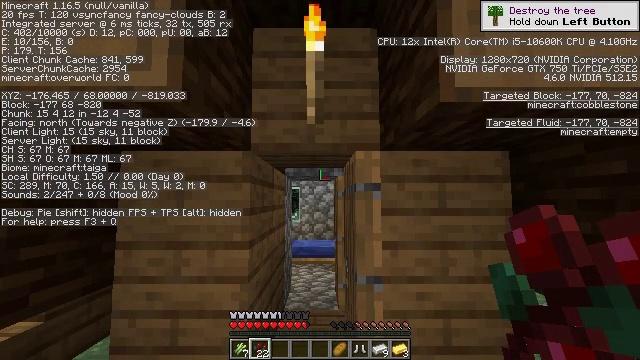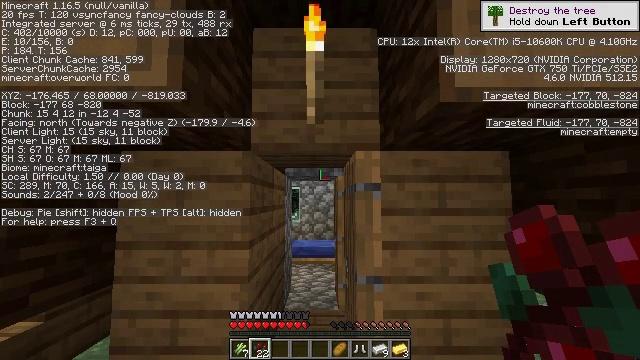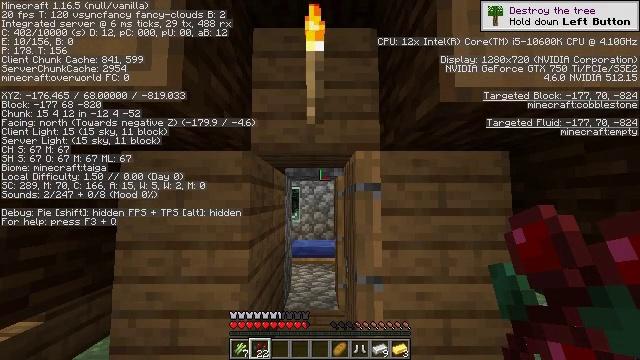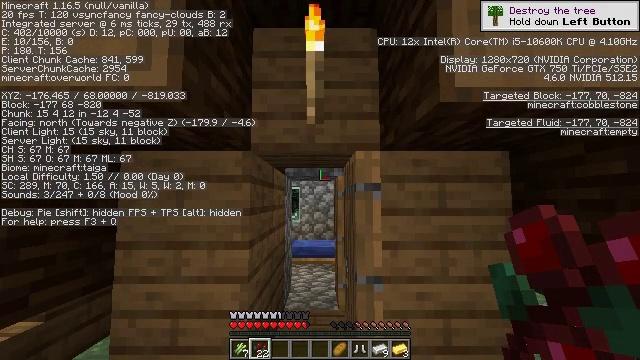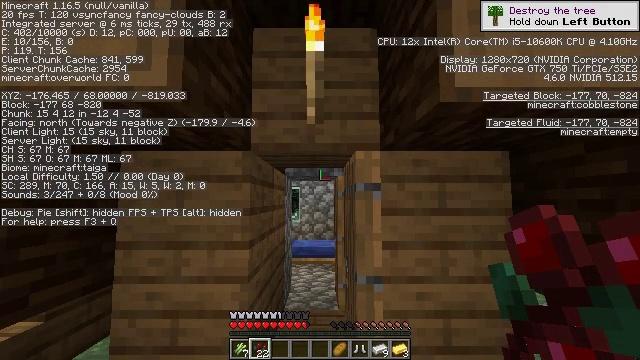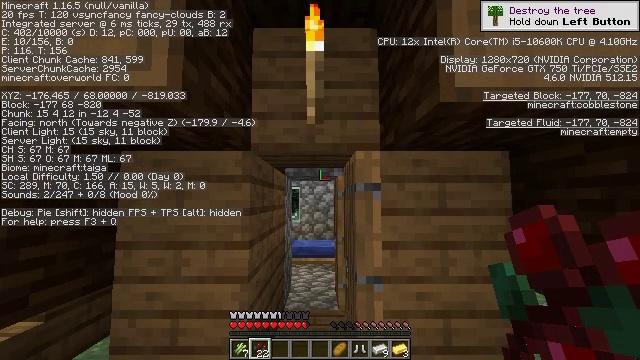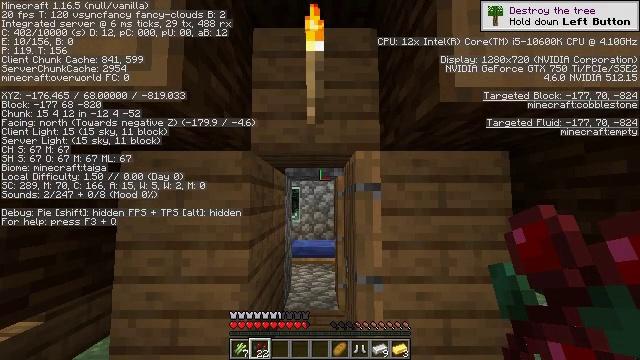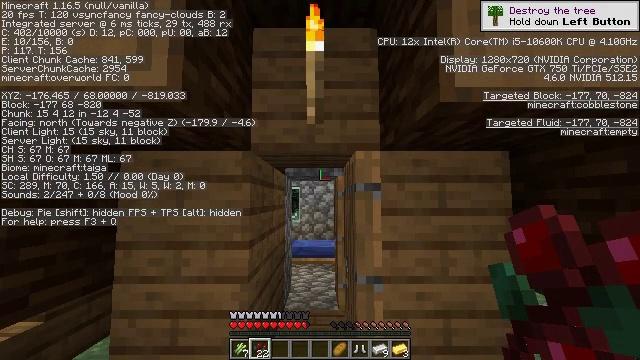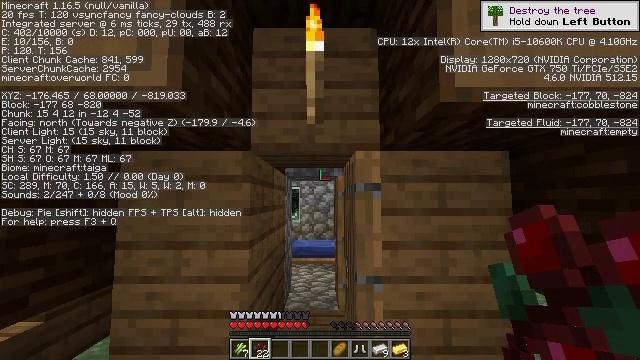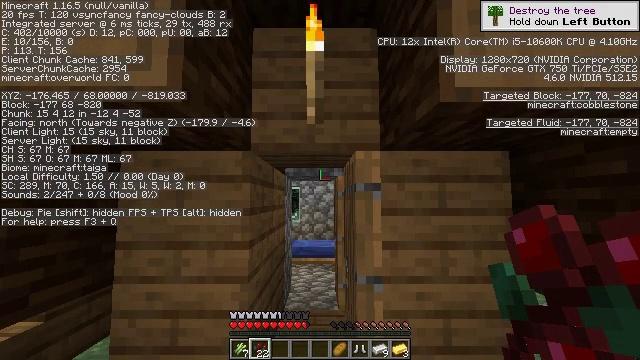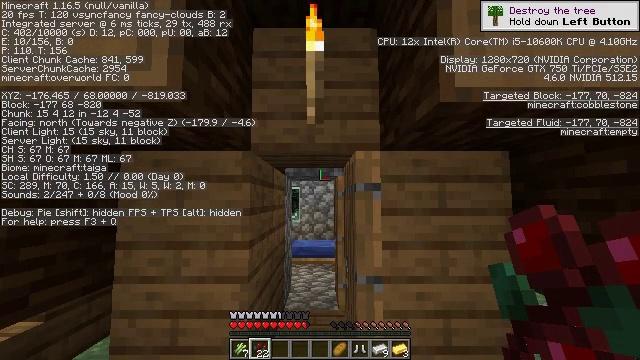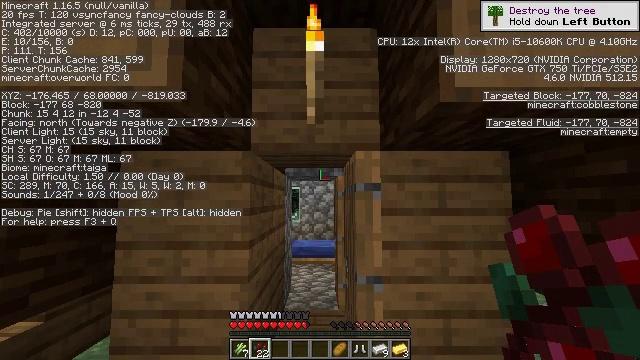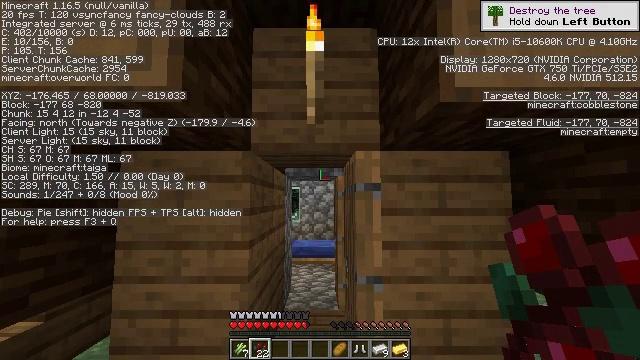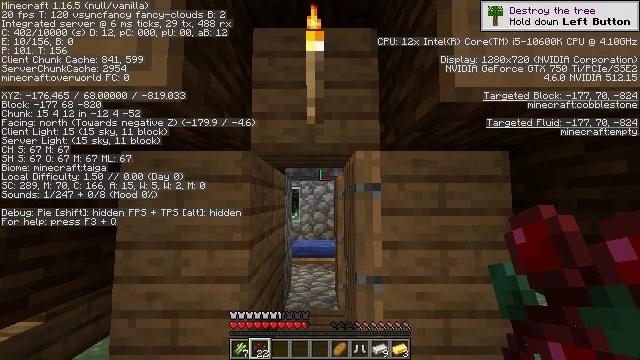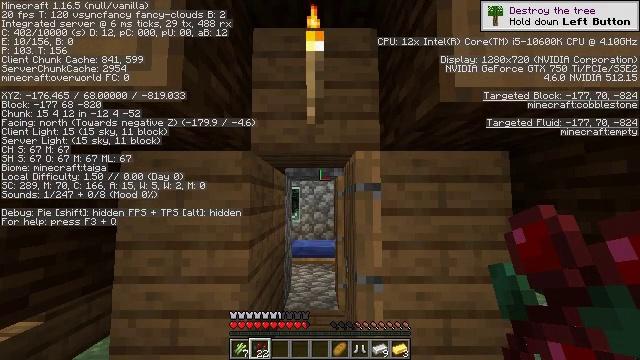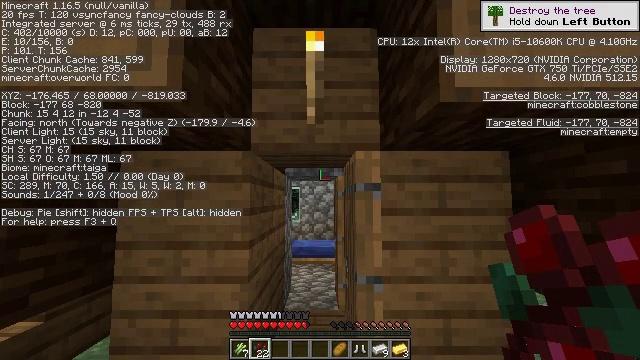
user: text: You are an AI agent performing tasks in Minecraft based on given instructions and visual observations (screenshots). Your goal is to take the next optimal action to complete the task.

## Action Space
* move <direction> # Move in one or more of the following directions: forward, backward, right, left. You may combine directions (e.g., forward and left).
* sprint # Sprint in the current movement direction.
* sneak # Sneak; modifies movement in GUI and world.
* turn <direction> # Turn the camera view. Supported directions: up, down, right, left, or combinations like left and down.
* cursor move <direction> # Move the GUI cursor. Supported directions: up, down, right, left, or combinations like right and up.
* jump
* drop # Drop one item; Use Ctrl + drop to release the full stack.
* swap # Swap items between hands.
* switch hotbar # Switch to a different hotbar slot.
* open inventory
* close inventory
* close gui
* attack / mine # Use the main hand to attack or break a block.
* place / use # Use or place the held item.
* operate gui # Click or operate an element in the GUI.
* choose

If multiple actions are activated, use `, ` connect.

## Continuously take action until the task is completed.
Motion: motion action
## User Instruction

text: Mine the pumpkin from the ground.
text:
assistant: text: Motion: no_op
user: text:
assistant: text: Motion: no_op
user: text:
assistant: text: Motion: no_op
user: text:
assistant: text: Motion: no_op
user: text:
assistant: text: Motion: no_op
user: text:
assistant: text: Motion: no_op
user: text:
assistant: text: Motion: no_op
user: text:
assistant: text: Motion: no_op
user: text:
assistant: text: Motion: no_op
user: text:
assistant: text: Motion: no_op
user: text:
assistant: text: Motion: no_op
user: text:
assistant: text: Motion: no_op
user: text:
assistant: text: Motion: no_op
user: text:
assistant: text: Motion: no_op
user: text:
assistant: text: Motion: no_op
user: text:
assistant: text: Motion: no_op
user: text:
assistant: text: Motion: no_op
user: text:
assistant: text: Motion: no_op
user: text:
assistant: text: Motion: no_op
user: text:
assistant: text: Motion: no_op
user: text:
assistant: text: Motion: no_op
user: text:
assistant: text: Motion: no_op
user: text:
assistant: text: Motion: no_op
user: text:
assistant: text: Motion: no_op
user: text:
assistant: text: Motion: no_op
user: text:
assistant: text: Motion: no_op
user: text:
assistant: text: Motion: no_op
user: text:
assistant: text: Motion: no_op
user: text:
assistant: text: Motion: no_op
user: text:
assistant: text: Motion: no_op